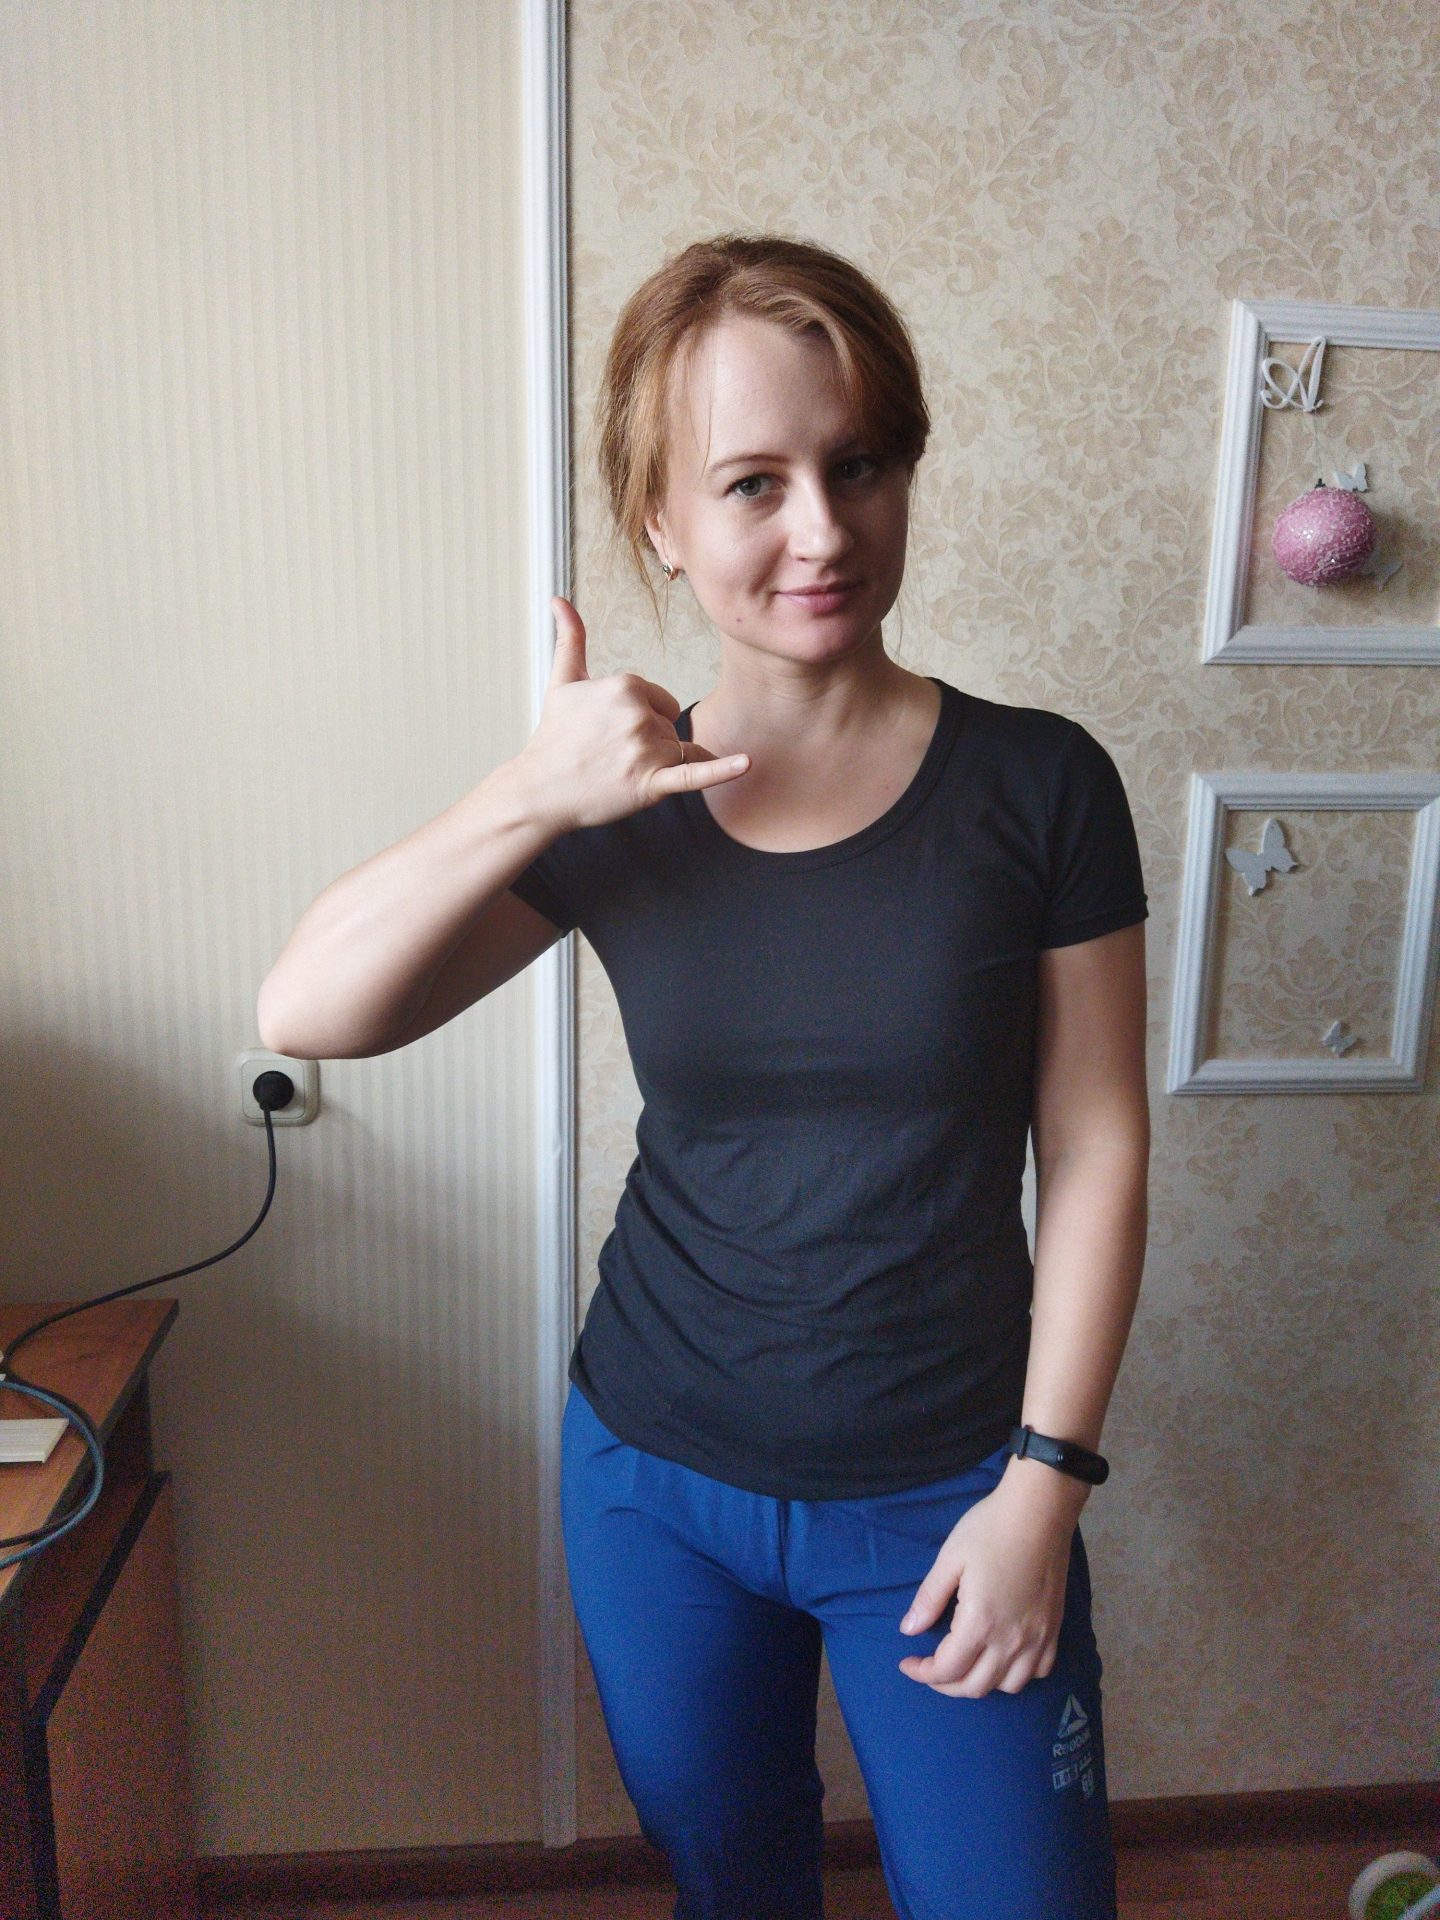
Label: clear